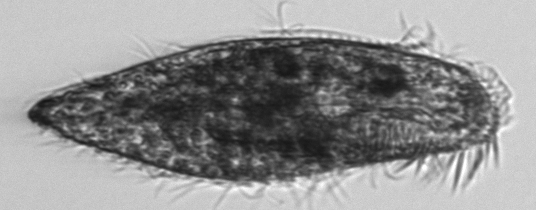
Label: Euplotes_morphotype1